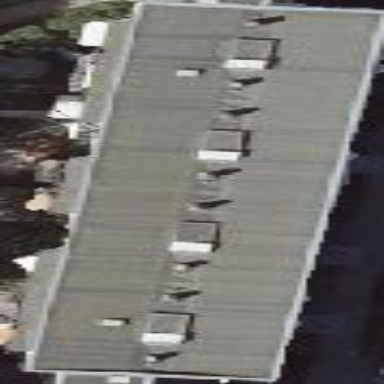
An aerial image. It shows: Apartment building with flat roof.